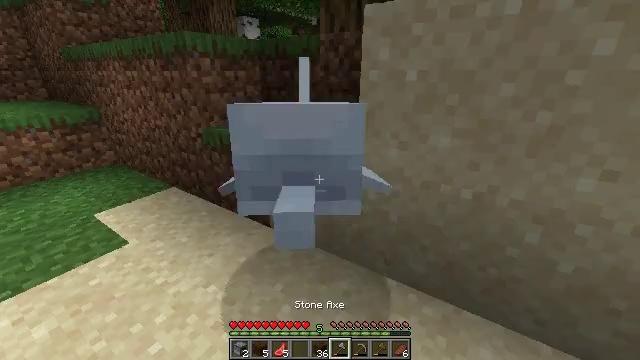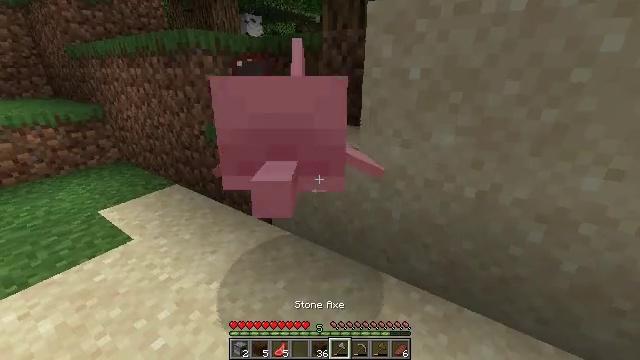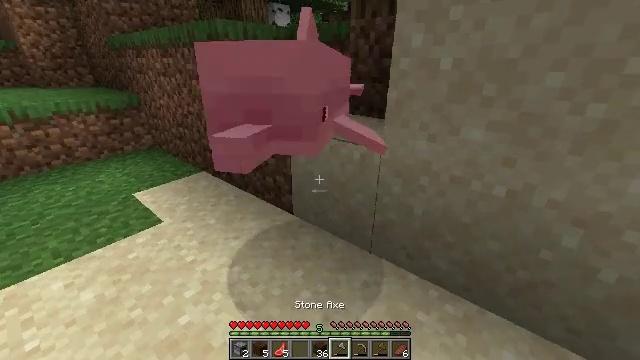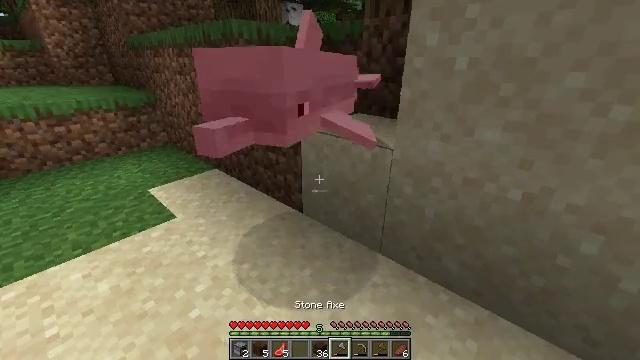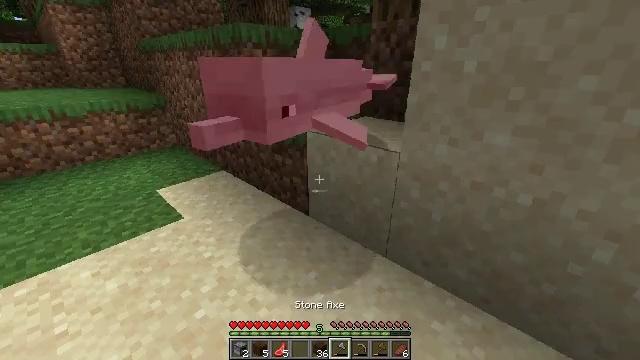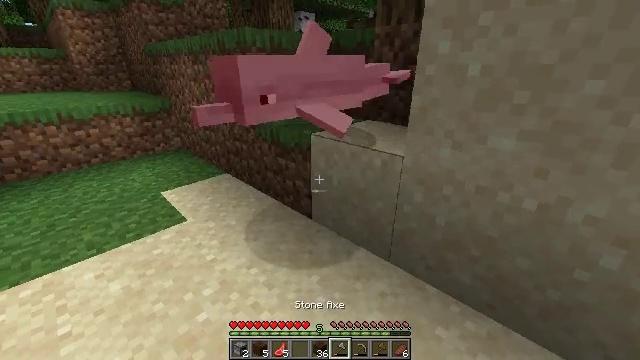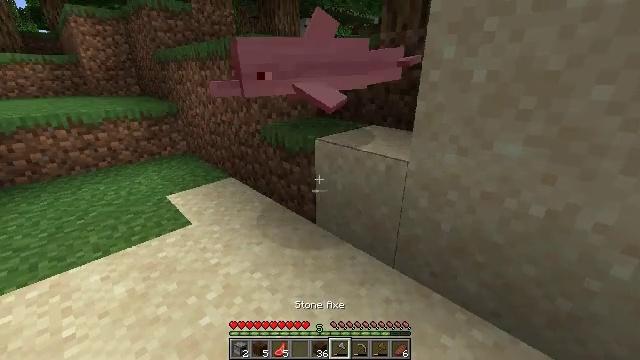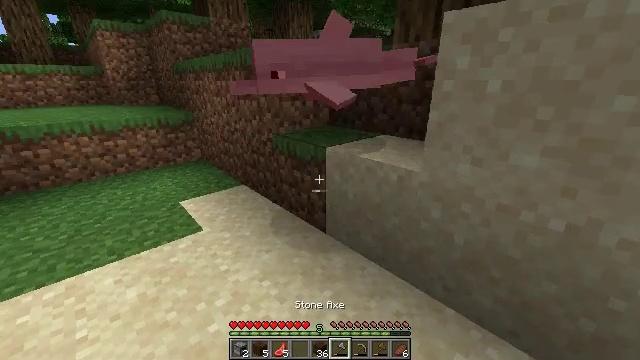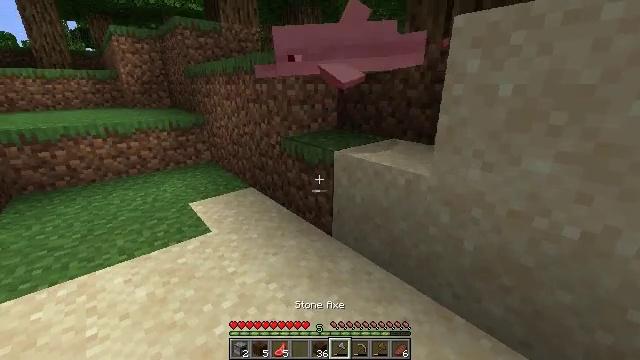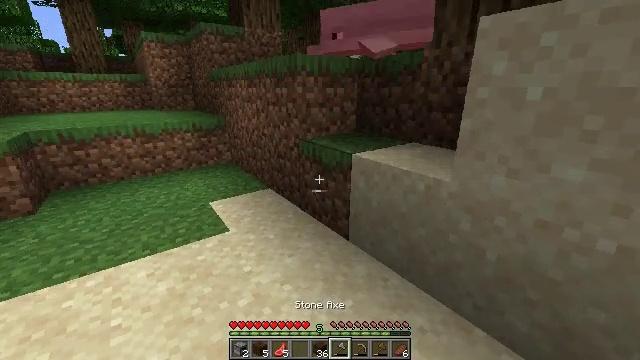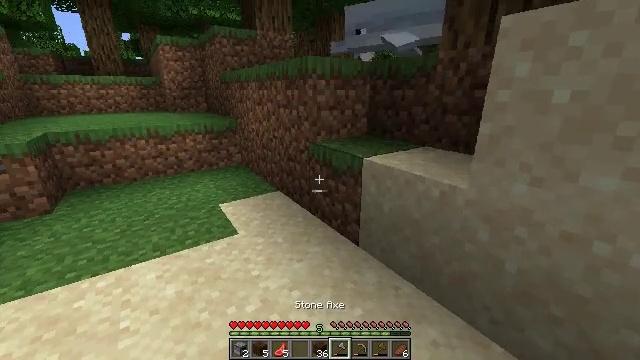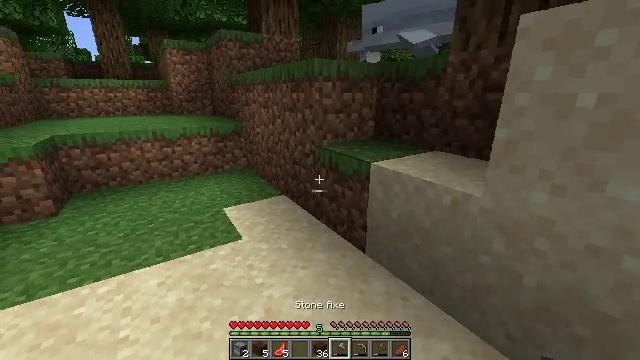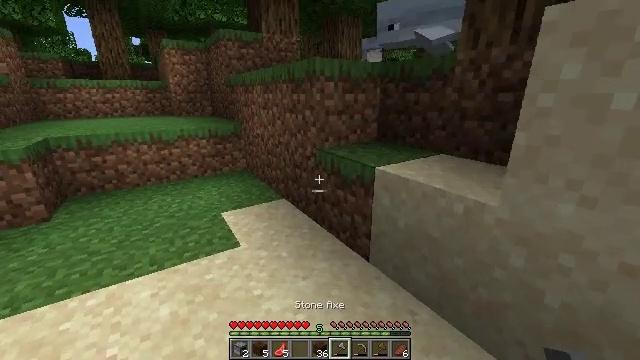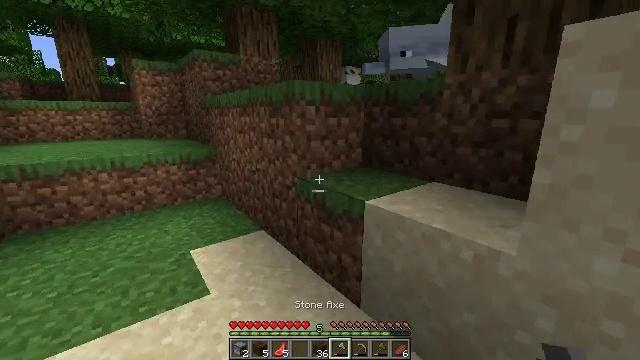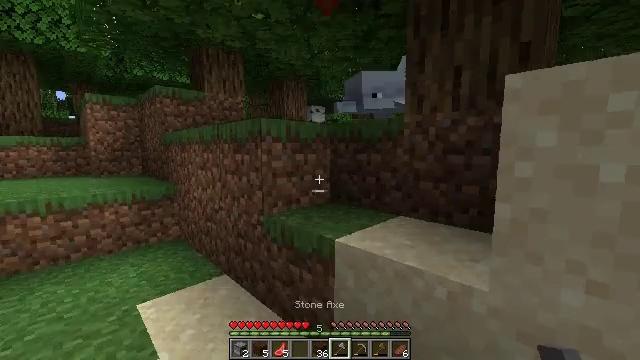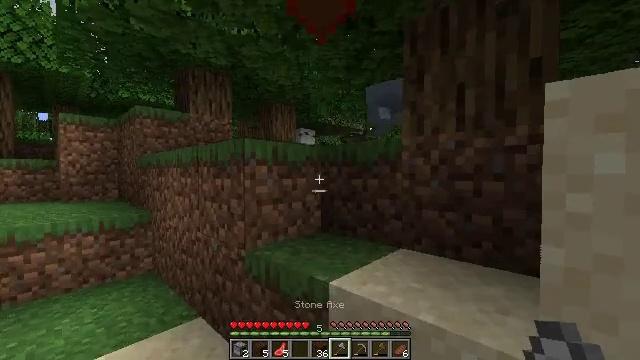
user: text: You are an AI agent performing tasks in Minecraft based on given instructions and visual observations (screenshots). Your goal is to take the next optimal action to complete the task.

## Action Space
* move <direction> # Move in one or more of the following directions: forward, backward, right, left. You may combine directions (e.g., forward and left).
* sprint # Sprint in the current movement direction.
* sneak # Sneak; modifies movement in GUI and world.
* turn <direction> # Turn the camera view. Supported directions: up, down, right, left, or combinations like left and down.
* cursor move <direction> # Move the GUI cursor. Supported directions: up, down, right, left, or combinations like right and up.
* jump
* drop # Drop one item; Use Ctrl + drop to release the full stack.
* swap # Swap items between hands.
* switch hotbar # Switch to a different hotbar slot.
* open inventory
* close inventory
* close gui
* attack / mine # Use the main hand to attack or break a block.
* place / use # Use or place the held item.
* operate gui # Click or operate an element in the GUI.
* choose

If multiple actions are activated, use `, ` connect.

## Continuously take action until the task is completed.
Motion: motion action
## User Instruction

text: Kill the dolphin.
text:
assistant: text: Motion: no_op
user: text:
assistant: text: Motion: turn left and down
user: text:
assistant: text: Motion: turn left
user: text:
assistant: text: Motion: turn left
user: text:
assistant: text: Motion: no_op
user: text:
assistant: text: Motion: turn left and up
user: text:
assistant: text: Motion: turn left and up
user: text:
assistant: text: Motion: turn left
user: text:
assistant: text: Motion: turn left
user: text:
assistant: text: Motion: move forward, turn left
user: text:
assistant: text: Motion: move forward, turn left
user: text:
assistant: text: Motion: move forward
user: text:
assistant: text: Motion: move forward, turn right and up
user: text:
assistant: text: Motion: move forward, turn right and up
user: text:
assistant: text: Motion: turn right and up
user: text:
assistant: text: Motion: turn right and up
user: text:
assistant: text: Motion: turn right and up
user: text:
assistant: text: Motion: turn right and up
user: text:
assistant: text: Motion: turn right
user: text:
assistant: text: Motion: turn right
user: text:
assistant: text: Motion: move forward
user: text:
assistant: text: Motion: move forward, turn down
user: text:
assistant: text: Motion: move forward, jump
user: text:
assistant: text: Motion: move forward, turn down, jump
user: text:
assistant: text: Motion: move forward, turn down, jump
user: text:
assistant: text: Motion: move forward, turn right and down, jump
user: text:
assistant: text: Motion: move forward, jump
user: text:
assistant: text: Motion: move forward, turn down
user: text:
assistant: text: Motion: move forward, turn right and down
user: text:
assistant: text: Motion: move forward, turn down